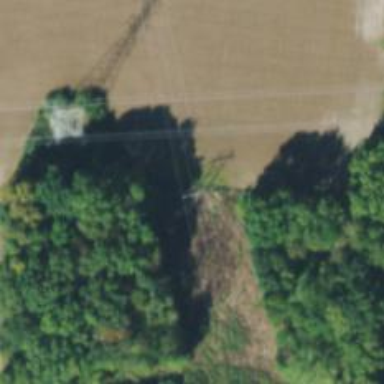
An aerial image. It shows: H-frame designed tower for power lines.